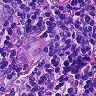
Metastatic tissue present: yes